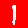
Digit: 1